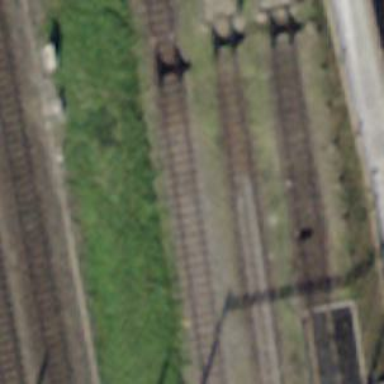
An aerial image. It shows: Railway buffer stop.